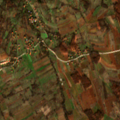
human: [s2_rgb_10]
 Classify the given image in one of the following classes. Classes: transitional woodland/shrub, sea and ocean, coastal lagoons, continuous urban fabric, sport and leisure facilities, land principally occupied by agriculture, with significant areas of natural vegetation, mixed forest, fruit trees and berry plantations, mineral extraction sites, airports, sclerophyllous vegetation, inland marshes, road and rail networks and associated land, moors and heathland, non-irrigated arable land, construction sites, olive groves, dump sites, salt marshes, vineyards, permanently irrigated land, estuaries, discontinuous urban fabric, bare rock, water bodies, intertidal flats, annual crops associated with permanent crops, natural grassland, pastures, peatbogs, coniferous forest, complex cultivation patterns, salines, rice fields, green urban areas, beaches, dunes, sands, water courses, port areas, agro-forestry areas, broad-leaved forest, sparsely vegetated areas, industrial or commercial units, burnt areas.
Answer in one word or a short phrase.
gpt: non-irrigated arable land, complex cultivation patterns, land principally occupied by agriculture, with significant areas of natural vegetation, broad-leaved forest